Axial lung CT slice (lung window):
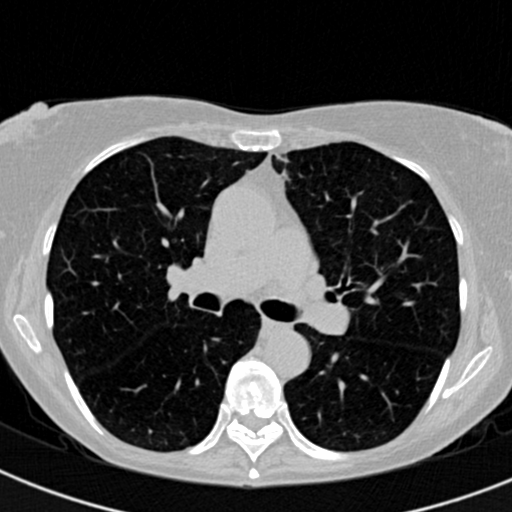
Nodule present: no